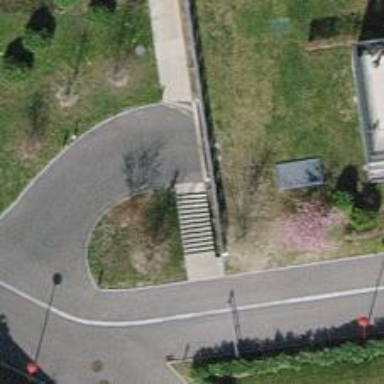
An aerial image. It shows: Road with steps.